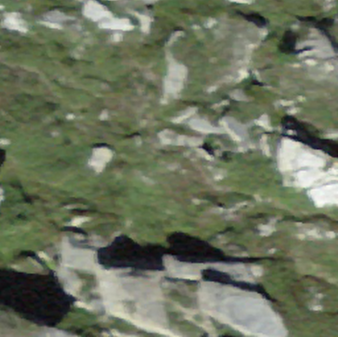
Label: bouldering_area